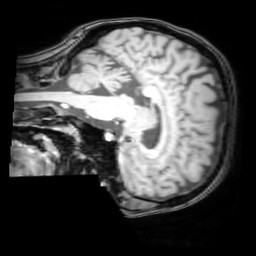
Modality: T1w
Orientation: sagittal
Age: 20
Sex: female
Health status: healthy
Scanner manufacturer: philips
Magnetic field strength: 3 T
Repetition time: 0.012 s
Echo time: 0.0037 s